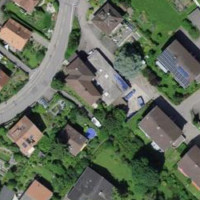
EUNIS habitat code: 54
Species observed at this site:
Tanacetum vulgare